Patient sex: M
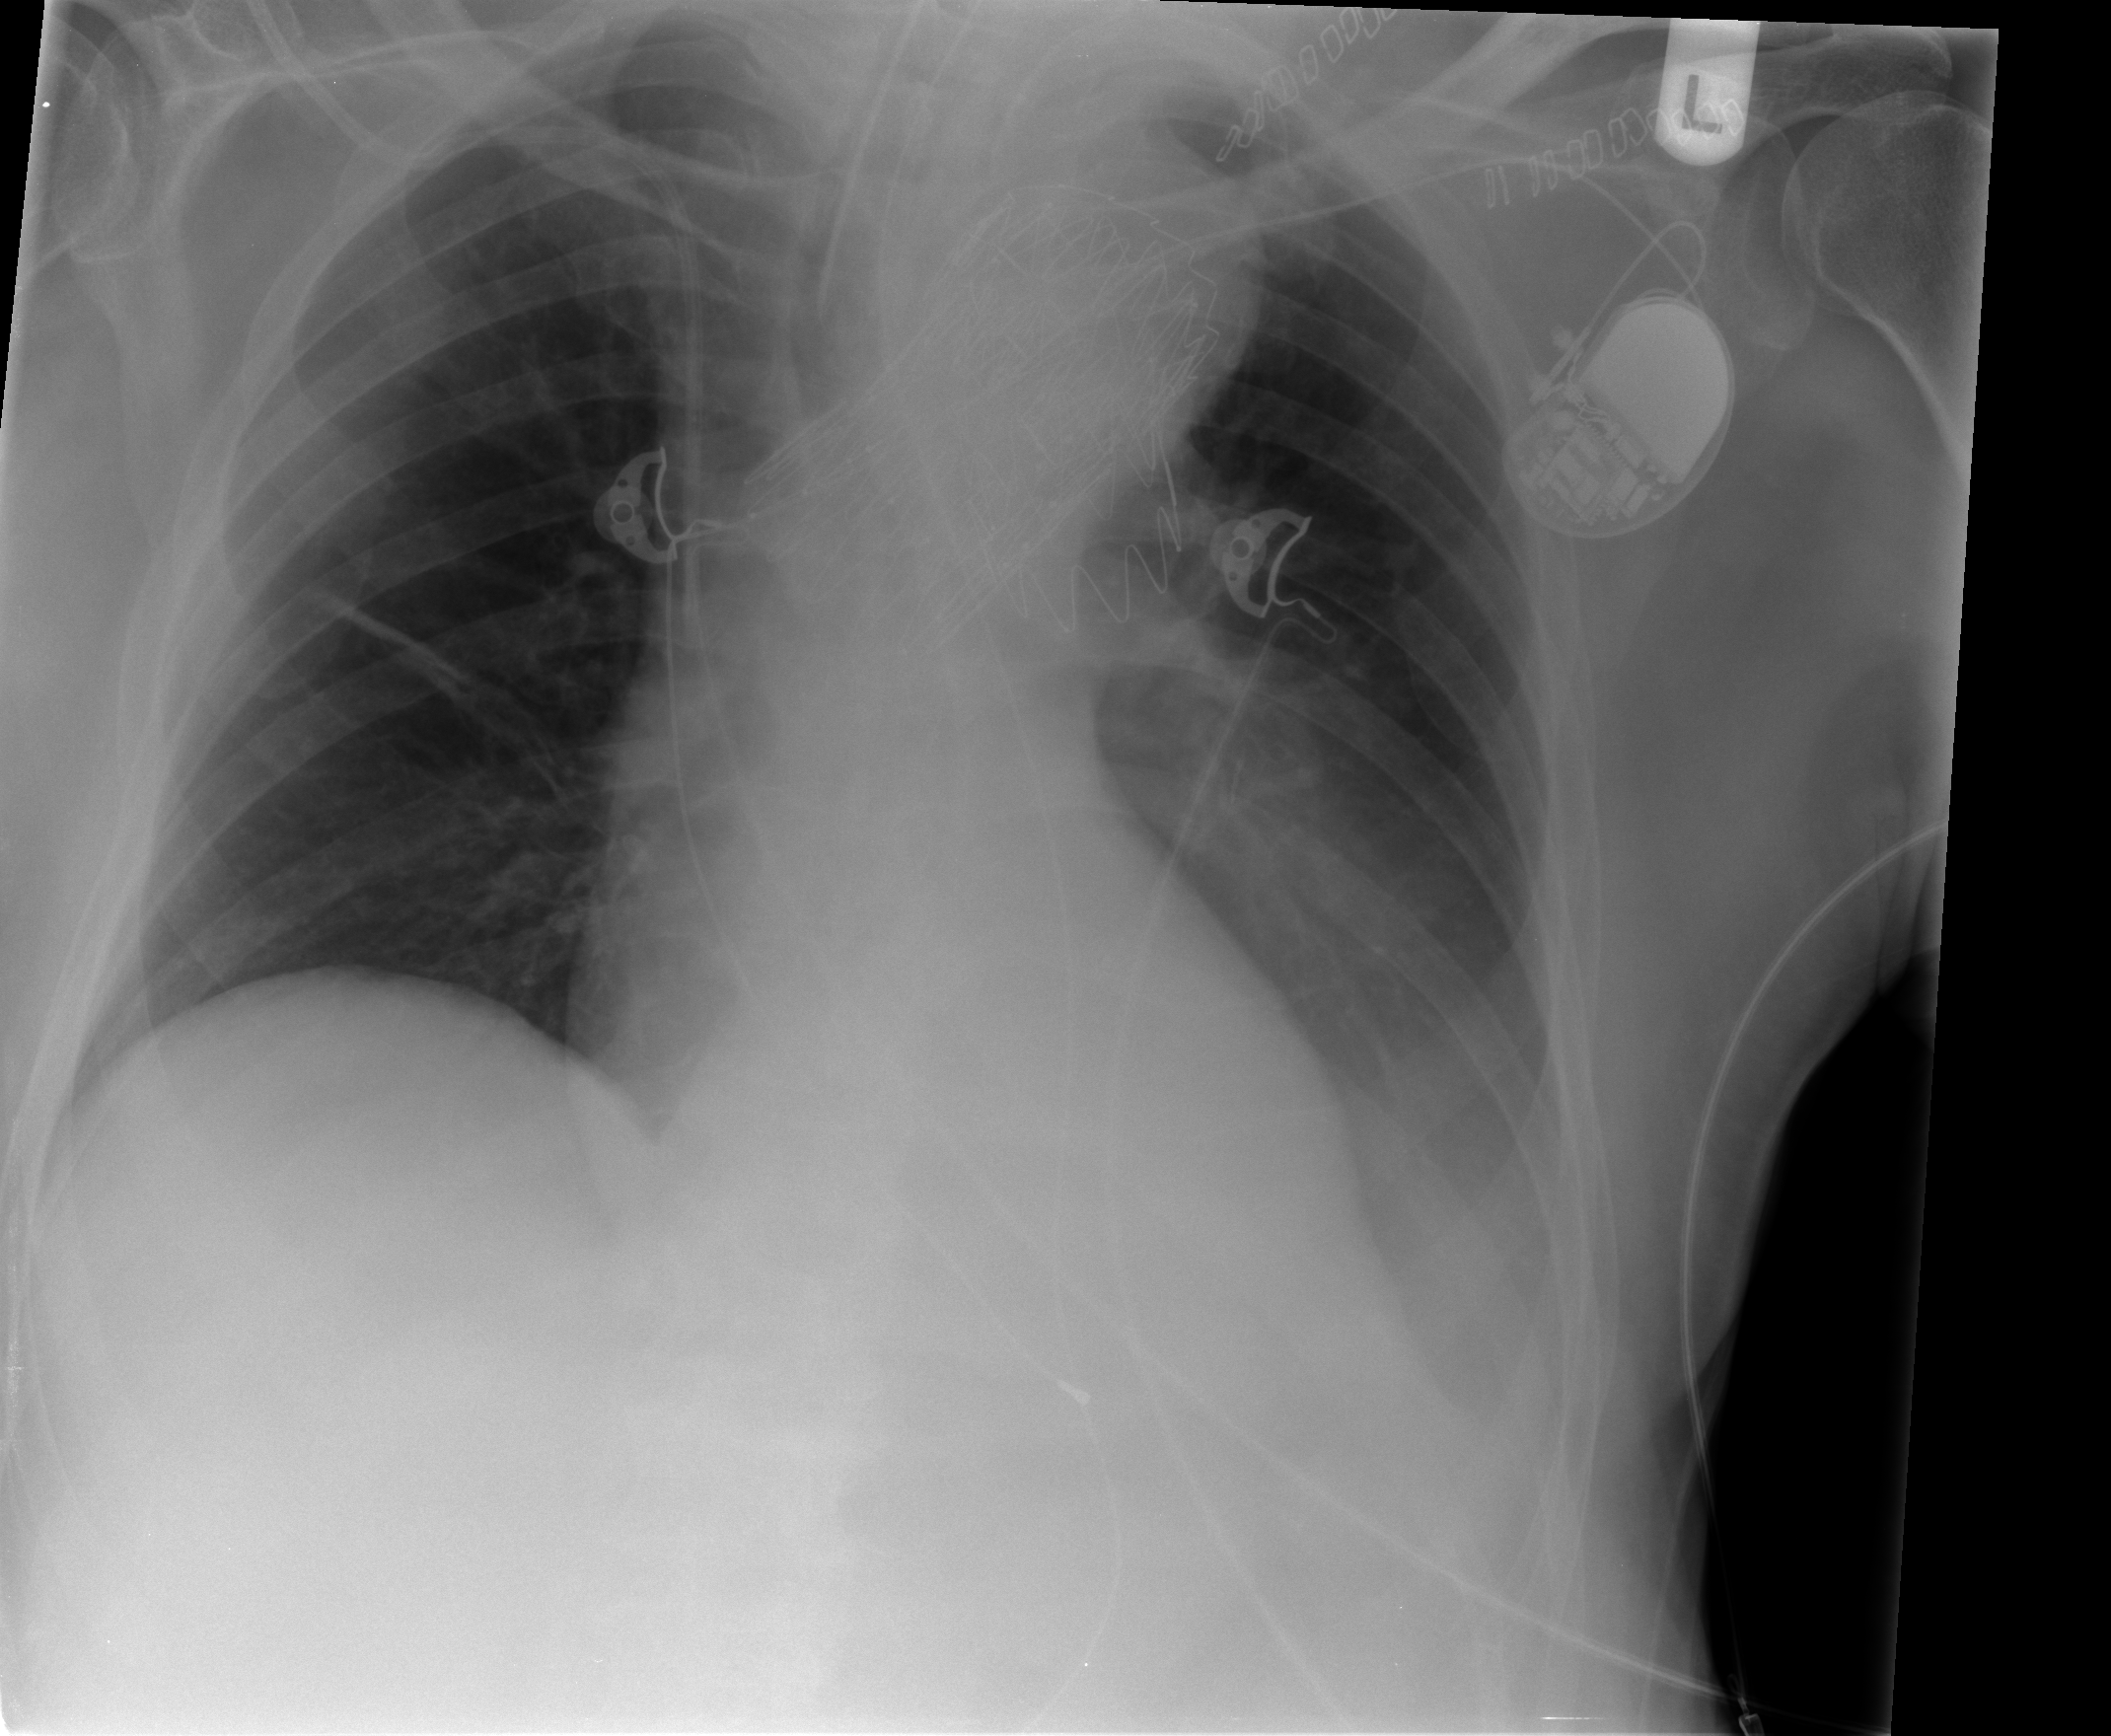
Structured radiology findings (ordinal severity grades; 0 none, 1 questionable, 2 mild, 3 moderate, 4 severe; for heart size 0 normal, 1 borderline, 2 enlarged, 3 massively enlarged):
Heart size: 0
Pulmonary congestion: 0
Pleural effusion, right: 0
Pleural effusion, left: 1
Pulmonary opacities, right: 0
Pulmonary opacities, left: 0
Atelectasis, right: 2
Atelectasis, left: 2